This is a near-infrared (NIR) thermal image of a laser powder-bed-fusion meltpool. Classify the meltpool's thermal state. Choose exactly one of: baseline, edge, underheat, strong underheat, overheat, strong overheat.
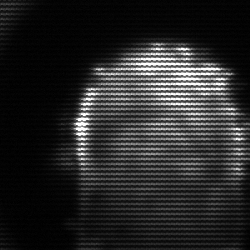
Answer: baseline